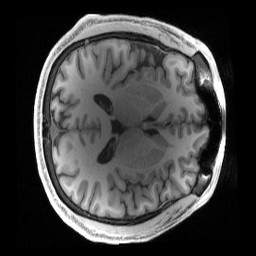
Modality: T1w
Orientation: axial
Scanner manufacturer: siemens
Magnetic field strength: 3 T
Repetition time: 2.4 s
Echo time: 0.00222 s